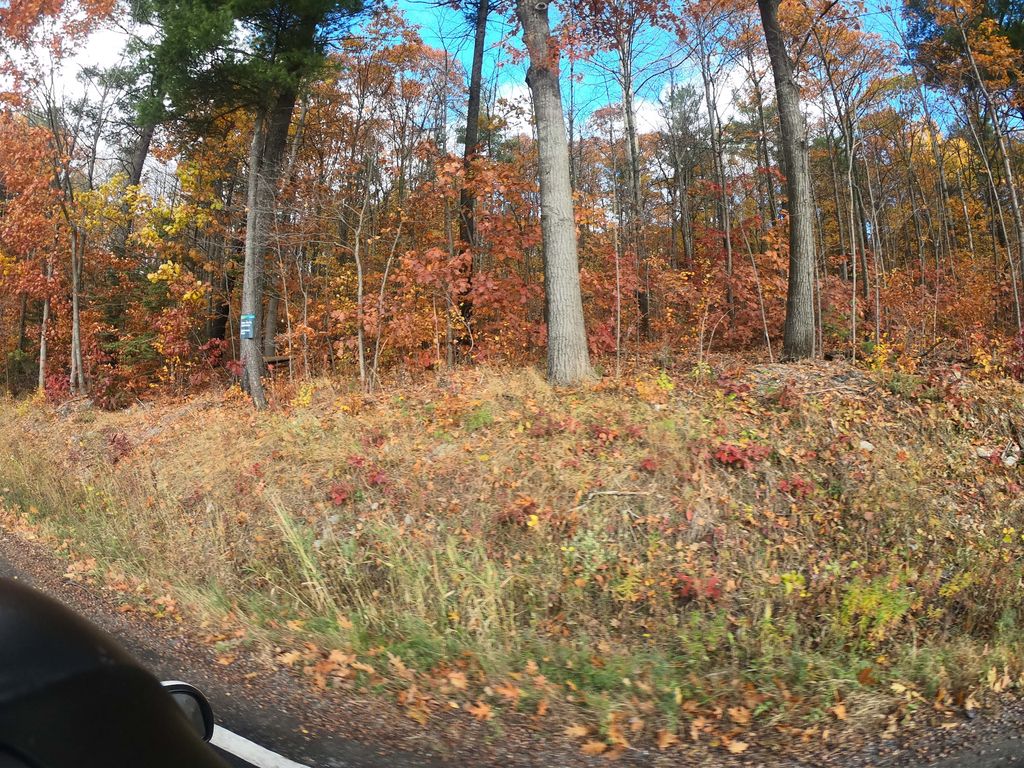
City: ottawa-gatineau